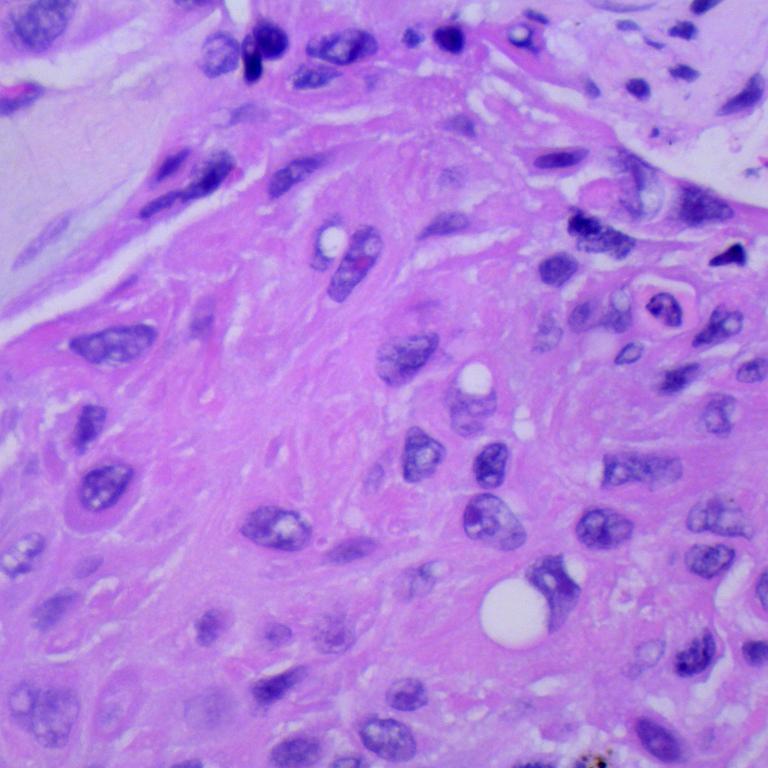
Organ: lung
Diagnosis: squamous carcinomas